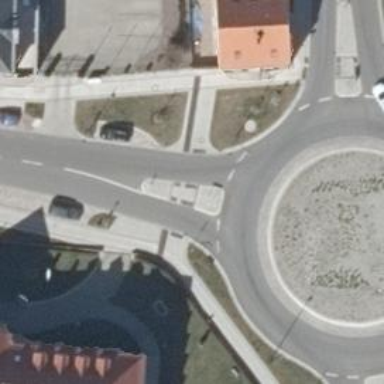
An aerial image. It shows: Traffic calming island.